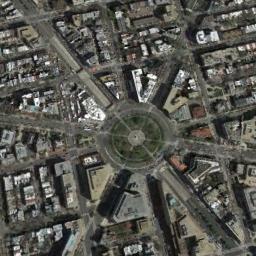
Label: roundabout